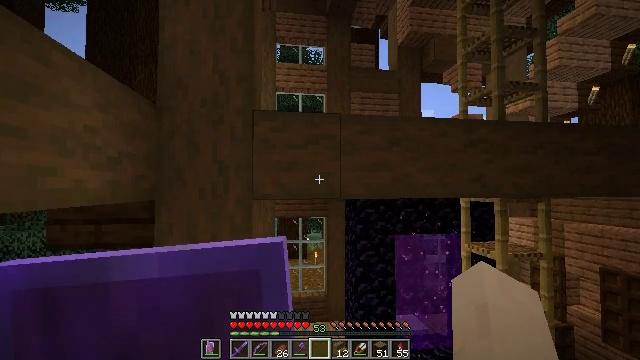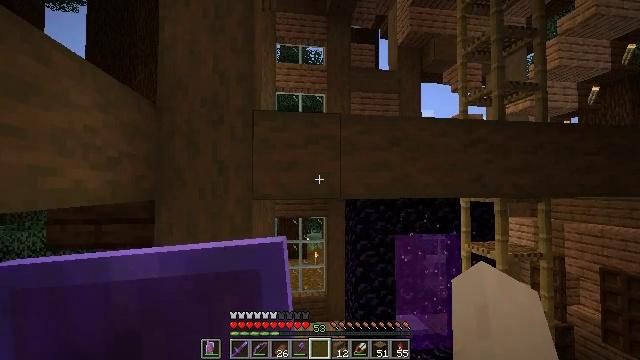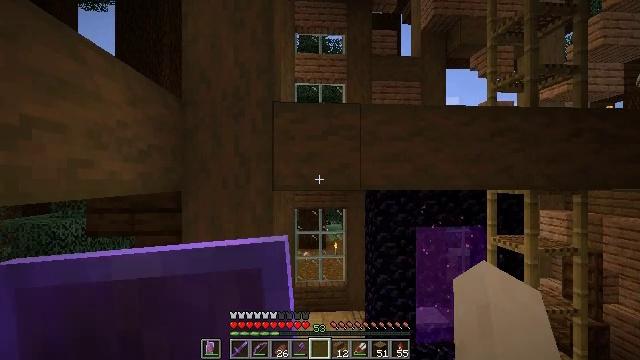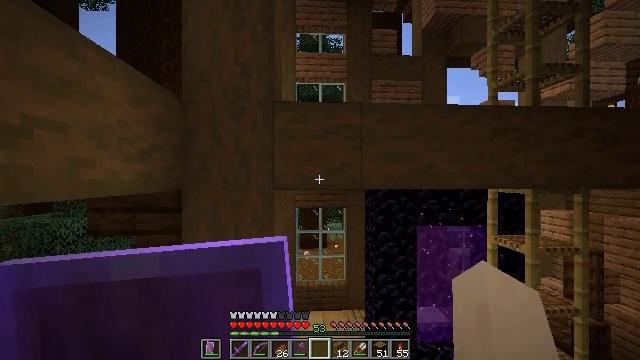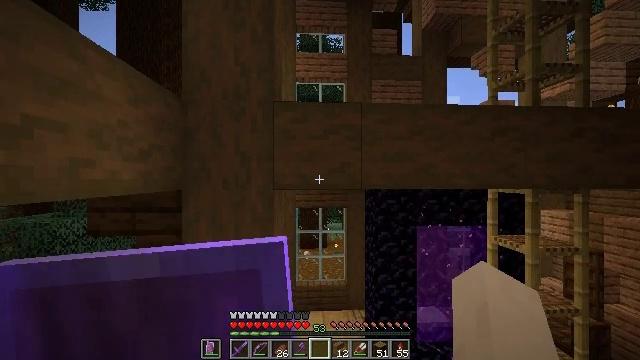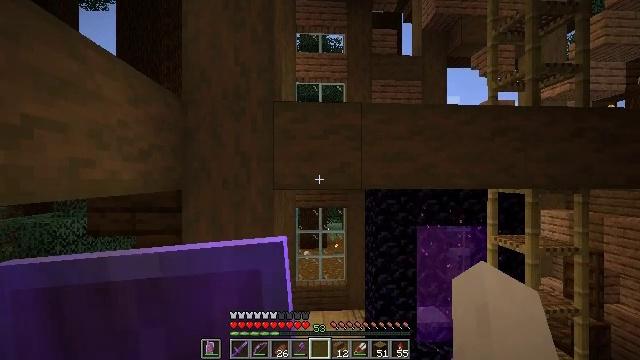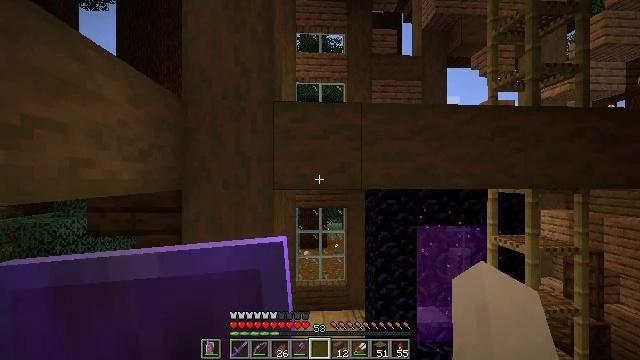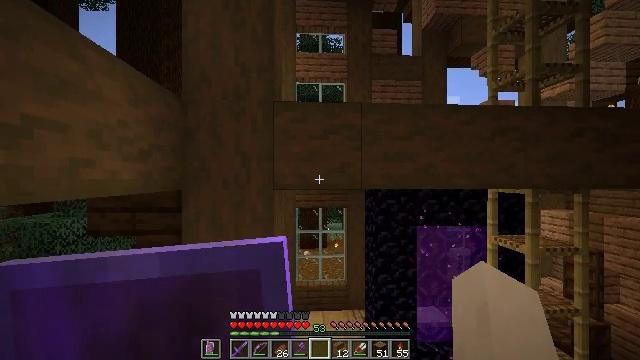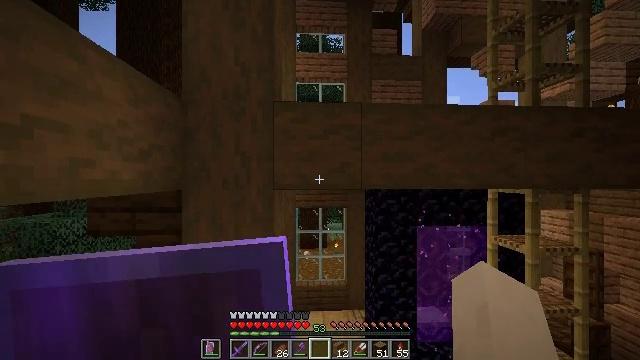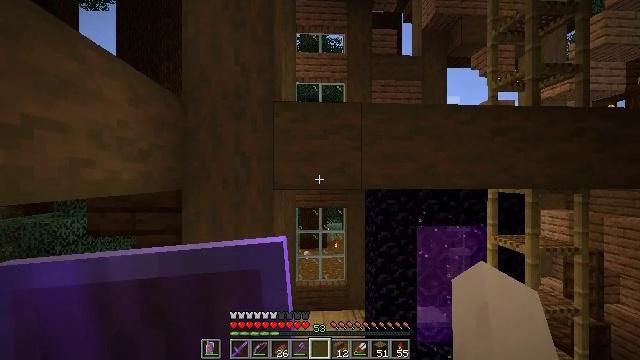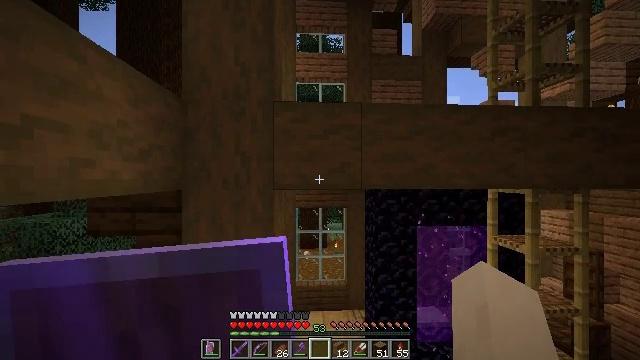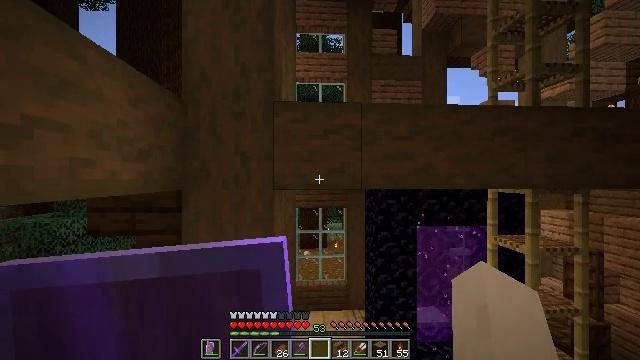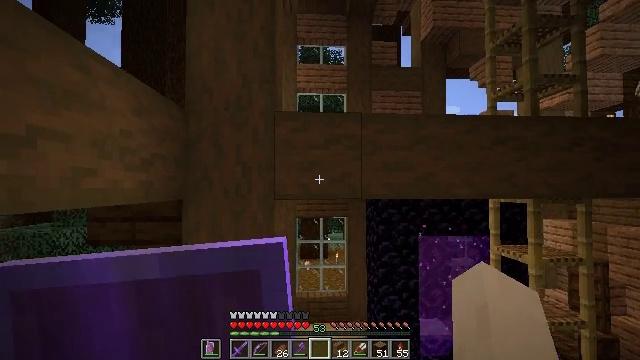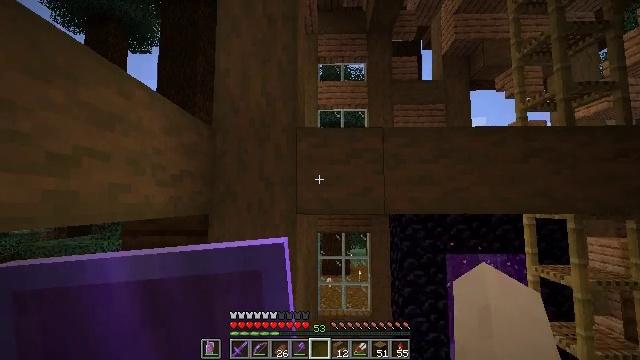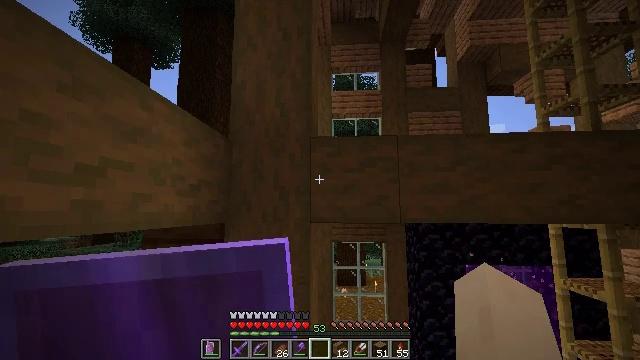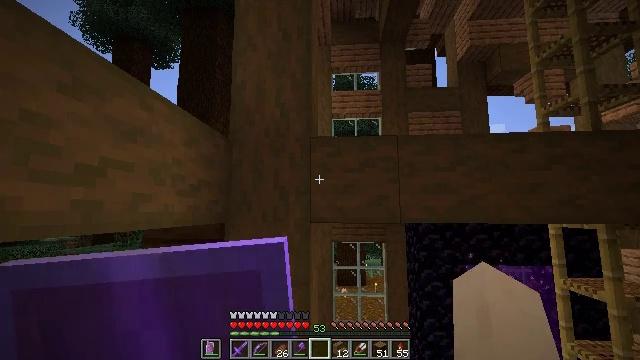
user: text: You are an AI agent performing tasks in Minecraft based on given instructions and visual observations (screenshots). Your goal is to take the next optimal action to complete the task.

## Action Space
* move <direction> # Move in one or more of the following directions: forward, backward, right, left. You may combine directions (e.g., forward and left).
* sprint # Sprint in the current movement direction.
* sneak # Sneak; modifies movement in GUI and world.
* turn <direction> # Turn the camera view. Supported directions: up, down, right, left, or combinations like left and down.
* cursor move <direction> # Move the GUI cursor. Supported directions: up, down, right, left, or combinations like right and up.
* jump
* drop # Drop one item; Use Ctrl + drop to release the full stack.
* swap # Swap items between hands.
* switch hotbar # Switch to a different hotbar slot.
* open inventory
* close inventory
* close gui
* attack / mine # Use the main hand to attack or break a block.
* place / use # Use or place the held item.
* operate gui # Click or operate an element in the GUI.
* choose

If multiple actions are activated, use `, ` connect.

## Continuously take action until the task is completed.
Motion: motion action
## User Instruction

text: Remove the oak slab to gather resources.
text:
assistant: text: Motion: no_op
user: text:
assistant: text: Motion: turn left and down
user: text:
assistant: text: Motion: no_op
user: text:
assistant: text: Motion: no_op
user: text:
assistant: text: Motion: no_op
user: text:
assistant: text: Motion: no_op
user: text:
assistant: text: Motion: no_op
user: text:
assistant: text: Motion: no_op
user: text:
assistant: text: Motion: no_op
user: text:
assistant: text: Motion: no_op
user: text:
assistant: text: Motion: no_op
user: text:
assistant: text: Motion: turn up
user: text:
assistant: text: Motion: turn left and up
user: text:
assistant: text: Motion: turn left and up
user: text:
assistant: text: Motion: no_op
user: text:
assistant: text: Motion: no_op
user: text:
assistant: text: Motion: no_op
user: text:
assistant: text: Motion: no_op
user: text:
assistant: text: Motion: no_op
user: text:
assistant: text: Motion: no_op
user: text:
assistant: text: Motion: no_op
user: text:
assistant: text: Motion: no_op
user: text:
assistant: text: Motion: no_op
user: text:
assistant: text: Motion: no_op
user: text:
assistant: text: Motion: no_op
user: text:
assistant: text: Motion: no_op
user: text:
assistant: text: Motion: no_op
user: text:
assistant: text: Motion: no_op
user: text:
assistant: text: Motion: no_op
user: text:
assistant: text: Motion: no_op